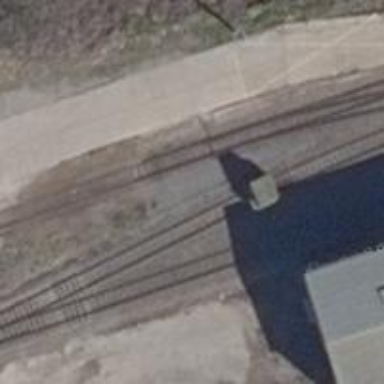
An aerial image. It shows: Railway switch.